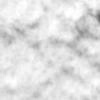
Label: no_change